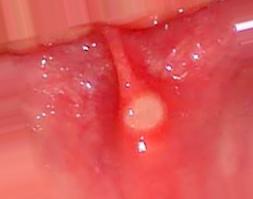
Condition: Mouth Ulcer